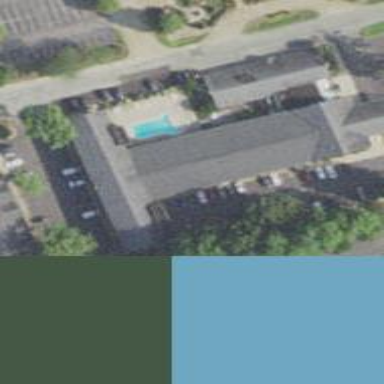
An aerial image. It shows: Hotel building.